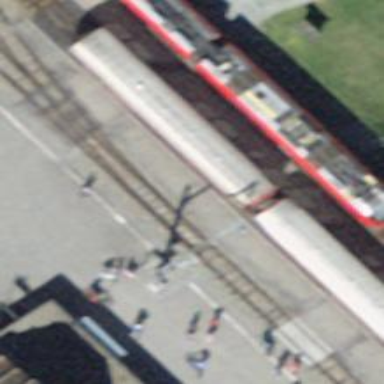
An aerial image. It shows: Railway switch.